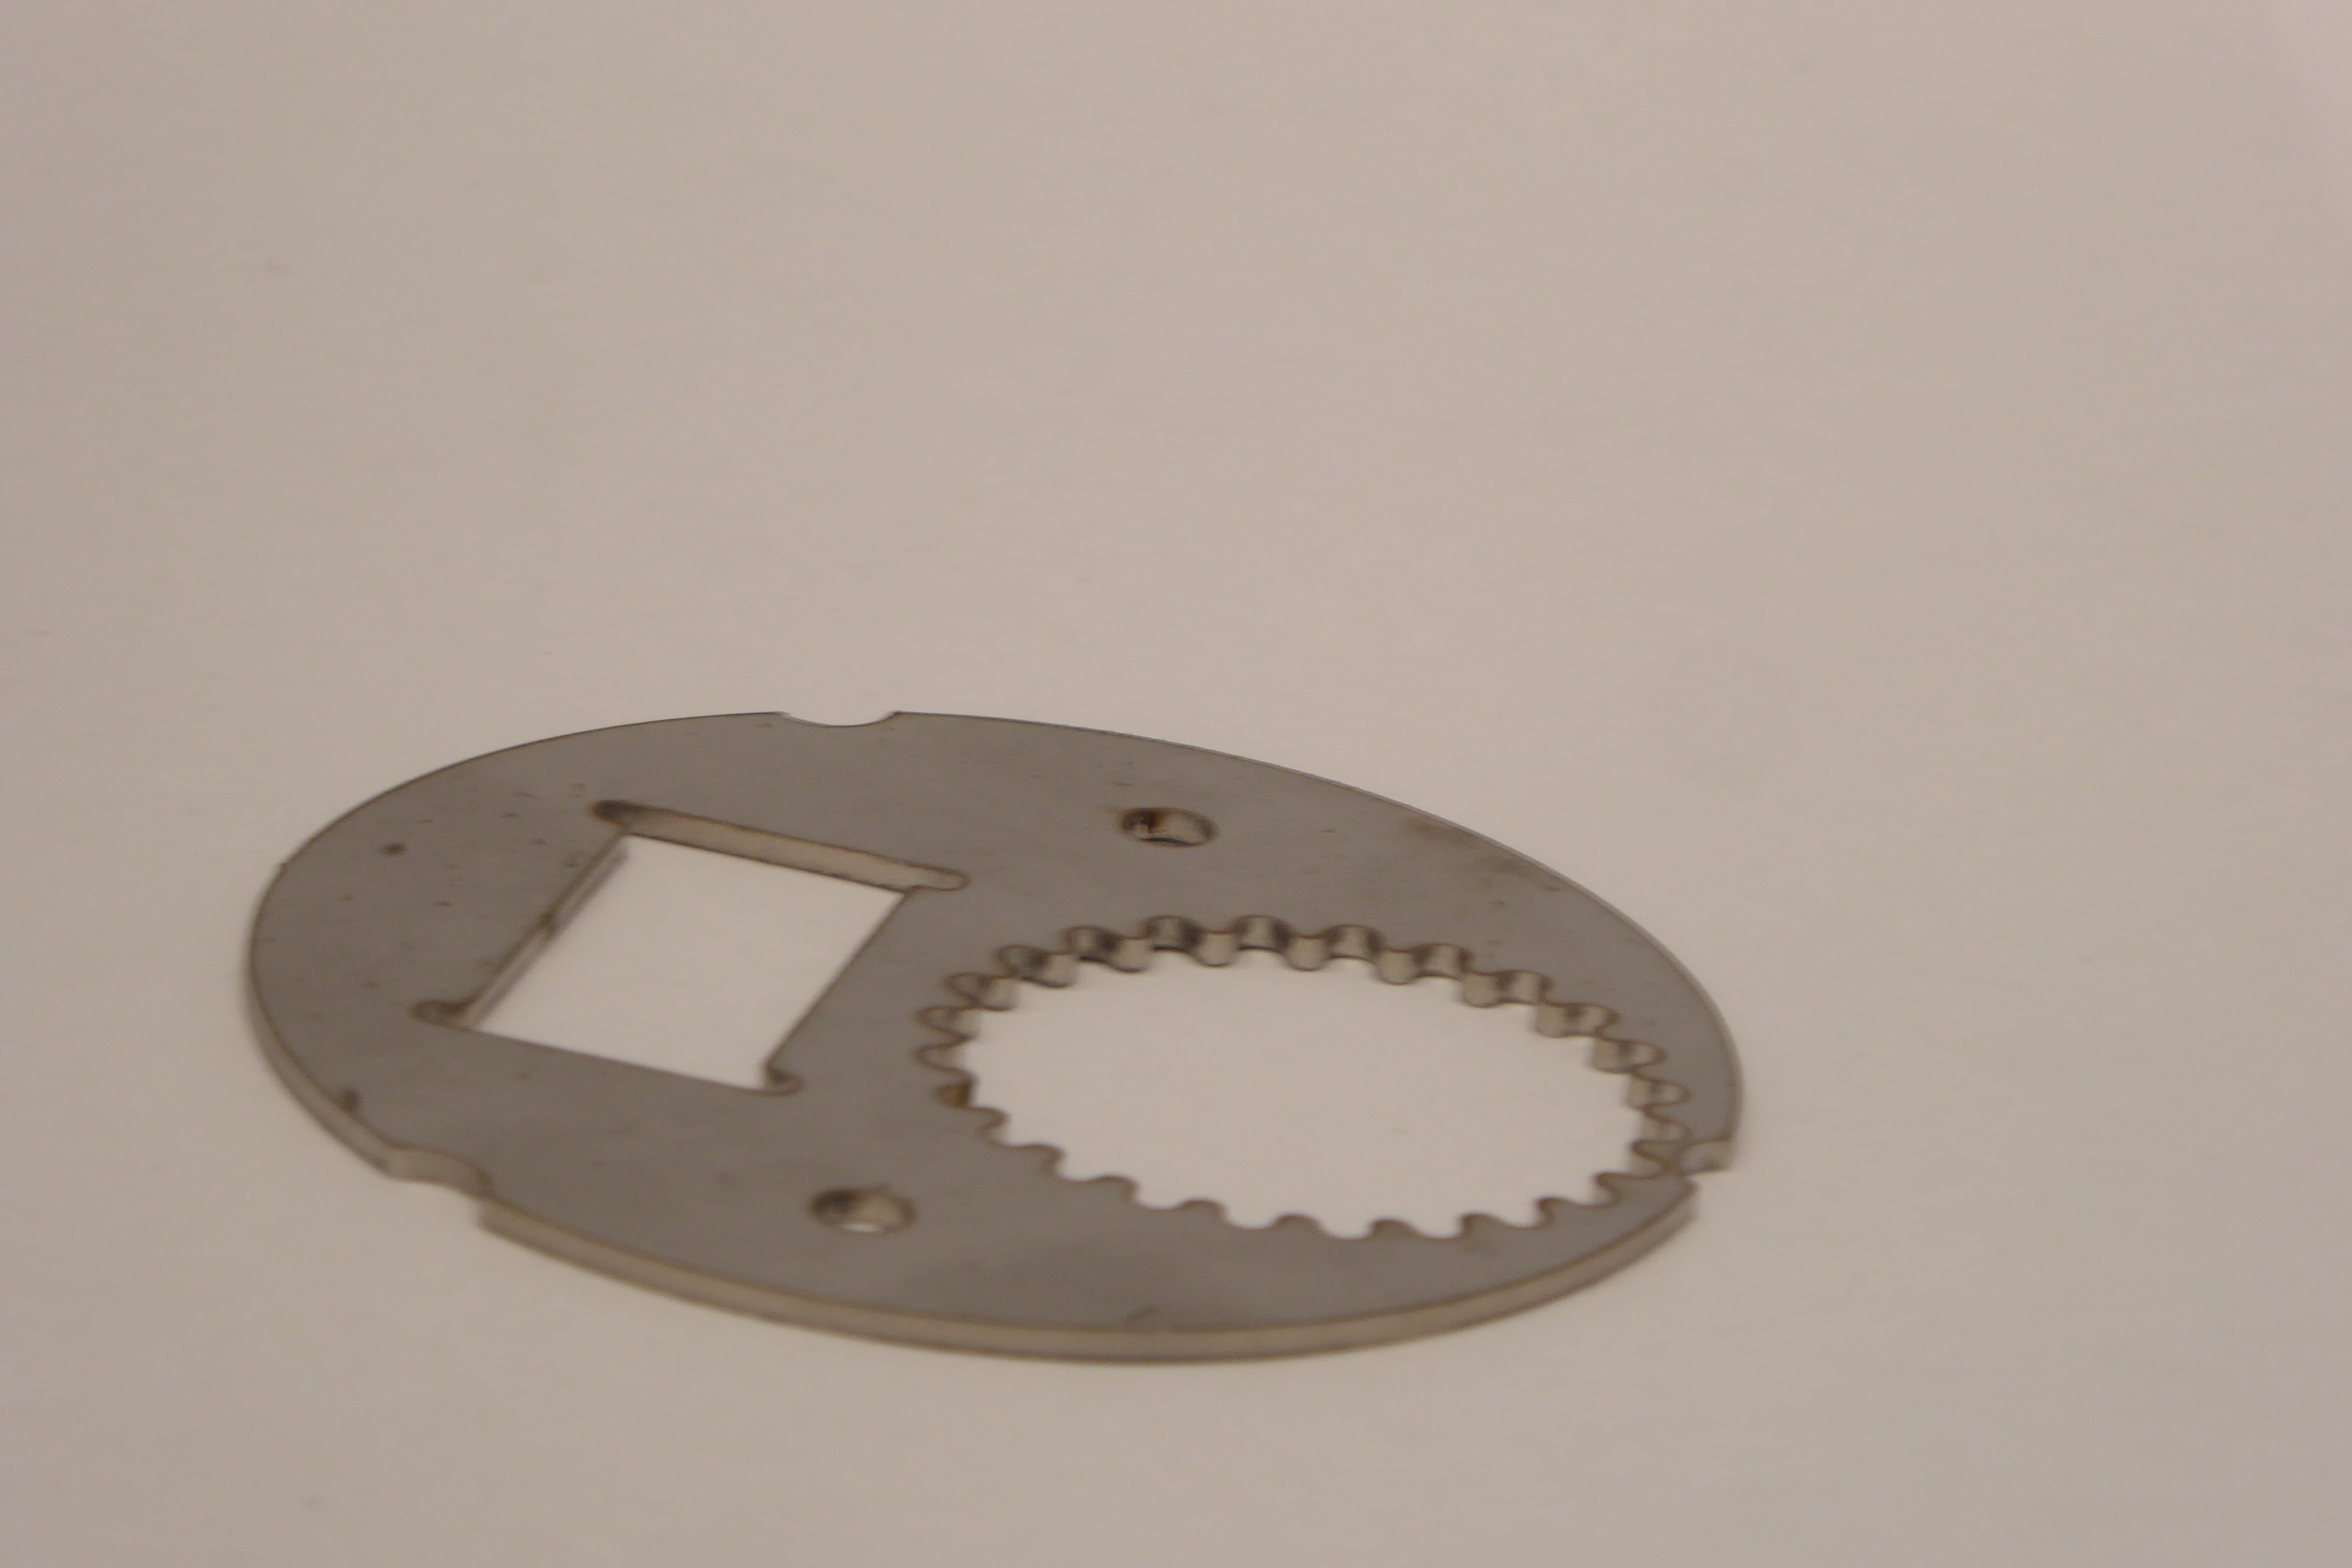
Label: Bottle Opener - Inlay